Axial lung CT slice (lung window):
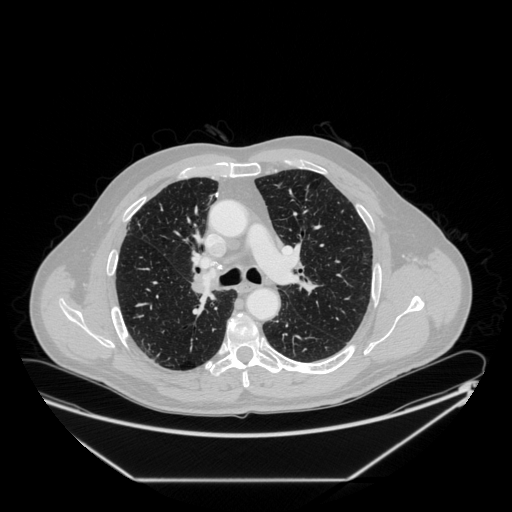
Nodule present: no